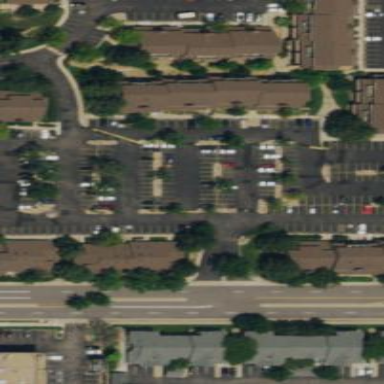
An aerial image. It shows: Parking area.